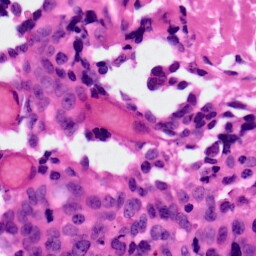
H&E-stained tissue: Ovarian